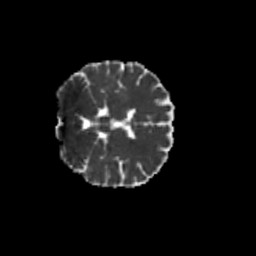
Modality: MD
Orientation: coronal
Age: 63
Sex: female
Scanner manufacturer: siemens
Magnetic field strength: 3 T
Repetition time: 8.6 s
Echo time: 0.095 s